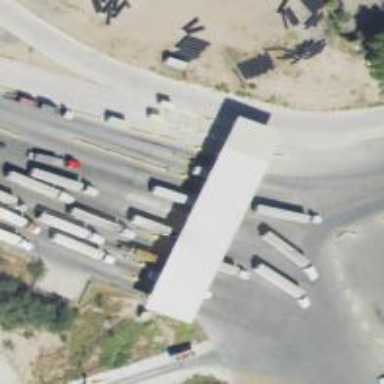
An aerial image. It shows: Border control barrier.